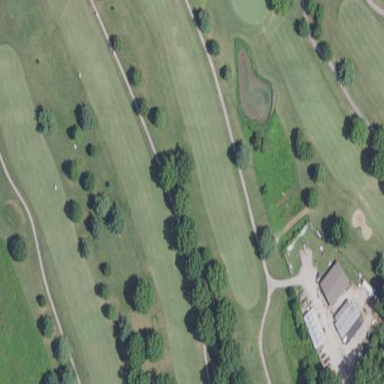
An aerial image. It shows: Grassy area designated as golf fairway.